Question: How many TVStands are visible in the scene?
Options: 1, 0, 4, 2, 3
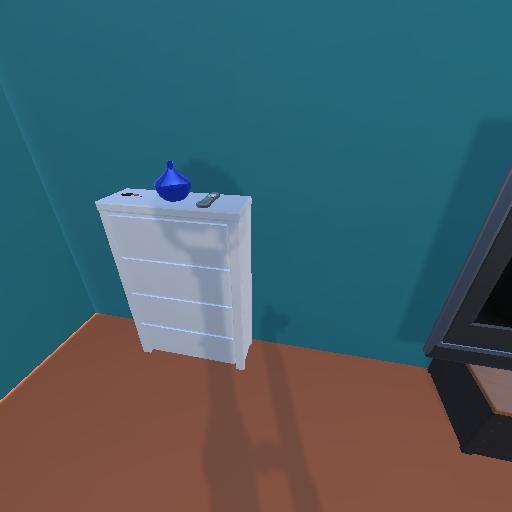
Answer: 1